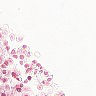
Metastatic tissue present: no